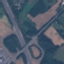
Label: Highway